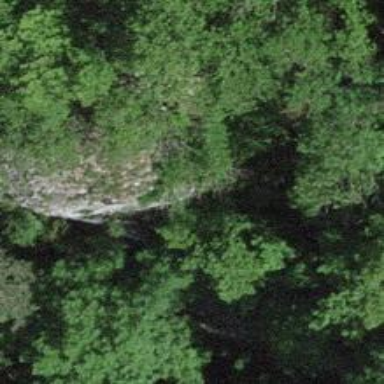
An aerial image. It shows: Natural cliff.